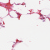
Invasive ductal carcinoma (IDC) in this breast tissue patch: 0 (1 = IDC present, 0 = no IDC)